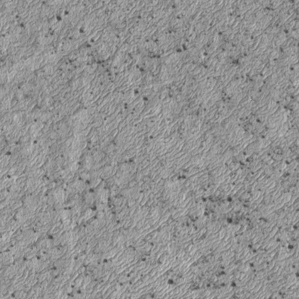
Label: frost